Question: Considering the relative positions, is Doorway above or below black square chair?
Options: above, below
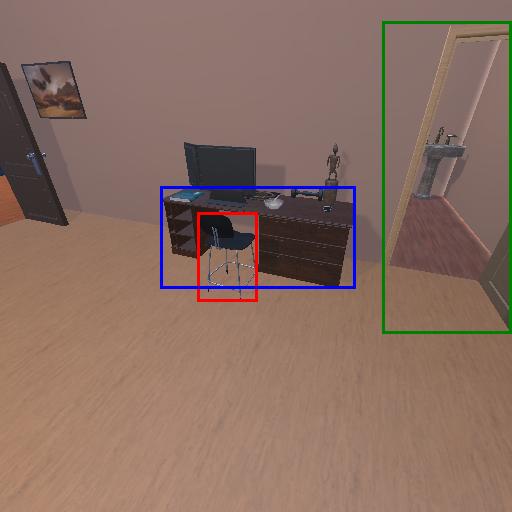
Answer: above